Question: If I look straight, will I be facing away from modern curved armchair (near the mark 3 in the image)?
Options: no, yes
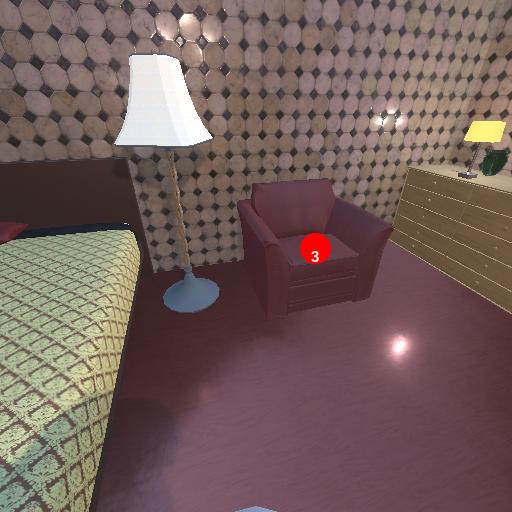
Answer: no